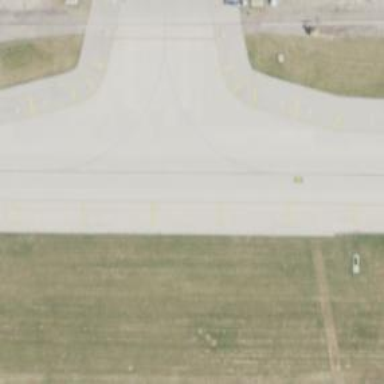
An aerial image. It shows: View of taxiway at the airport.